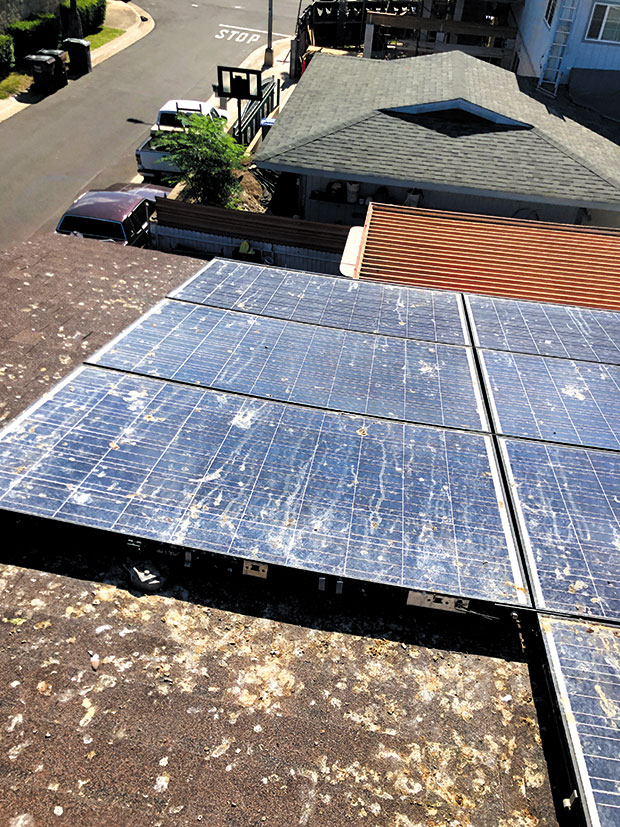
Label: Bird-drop